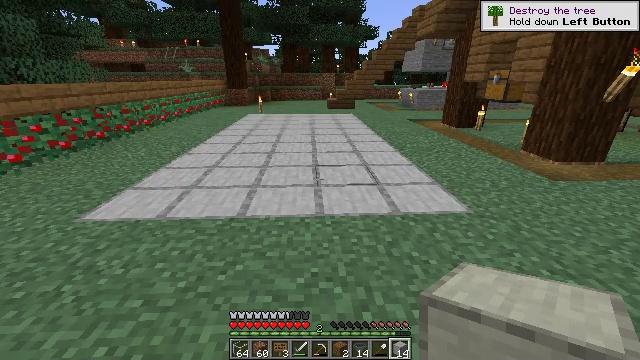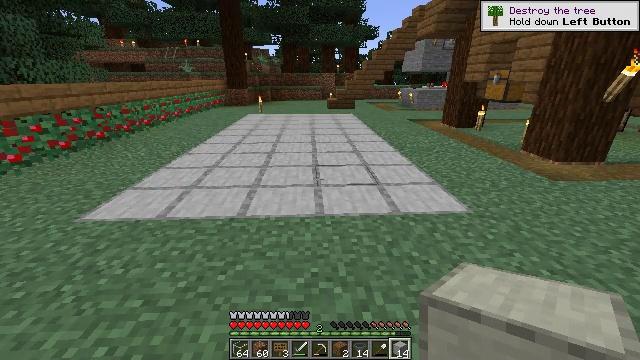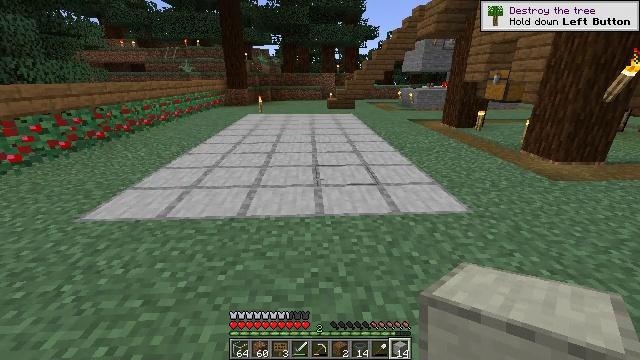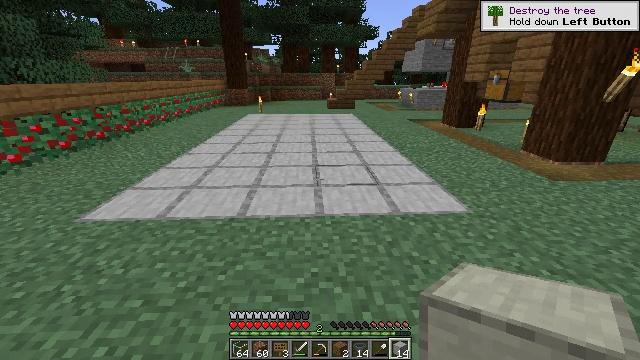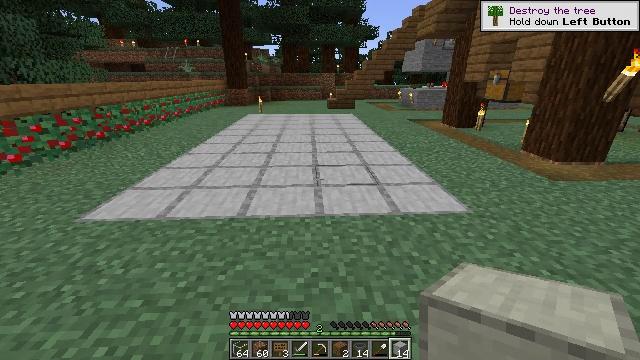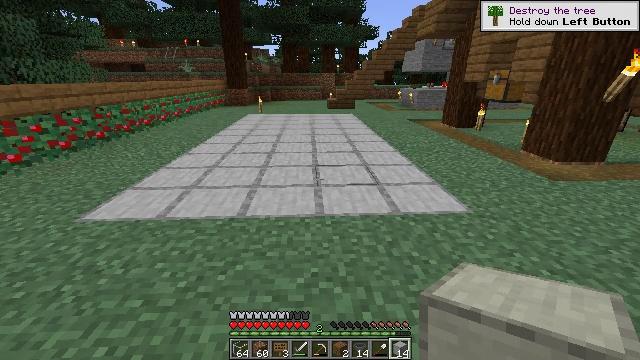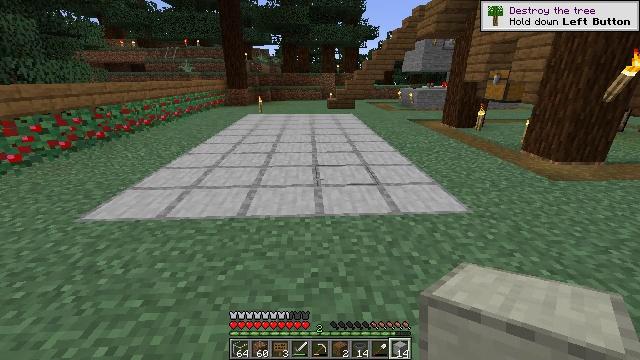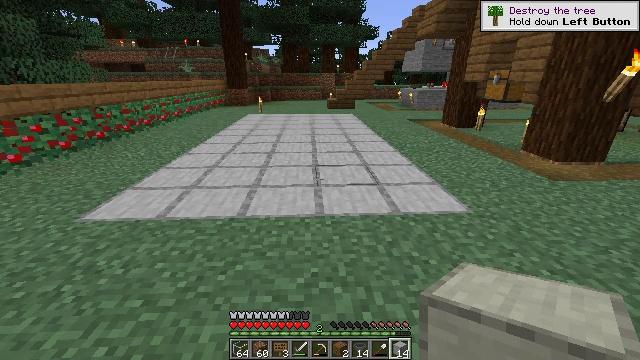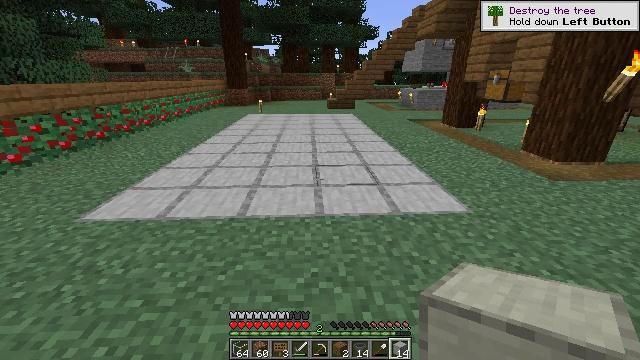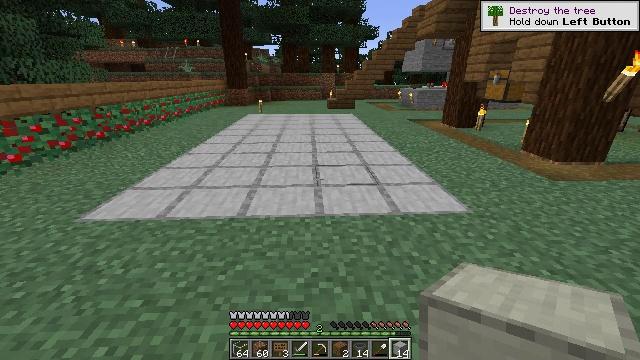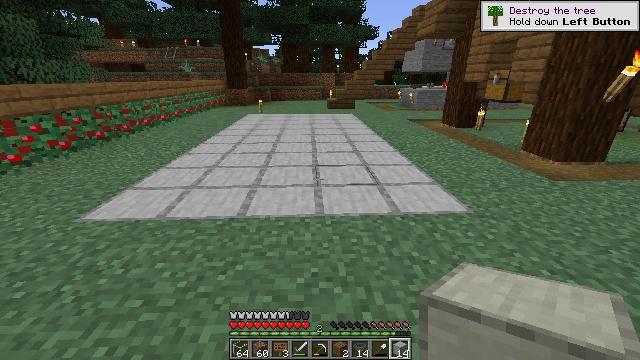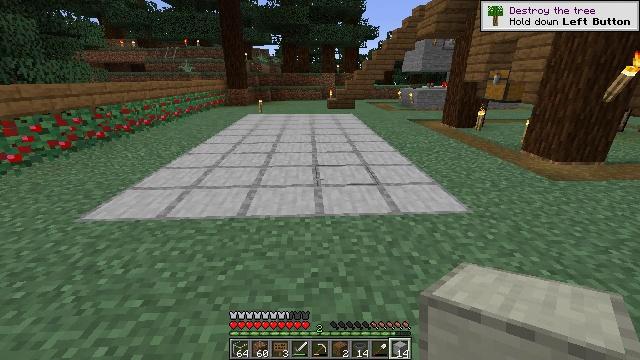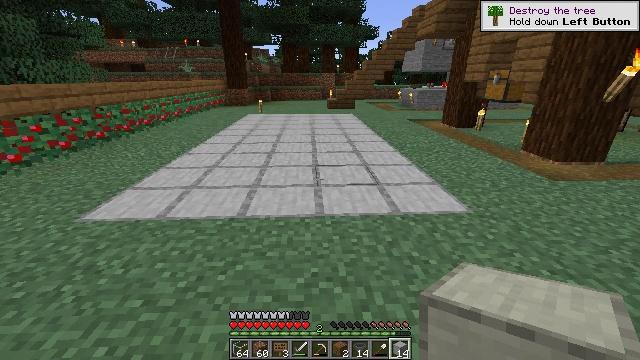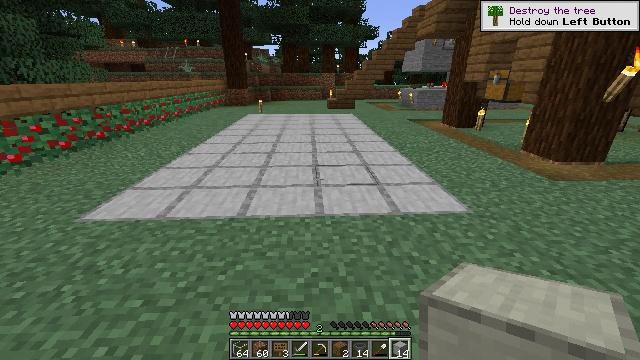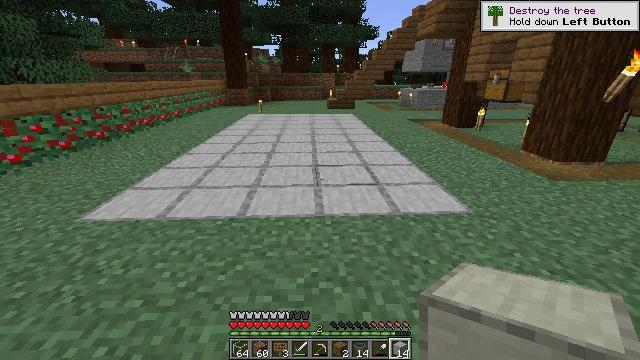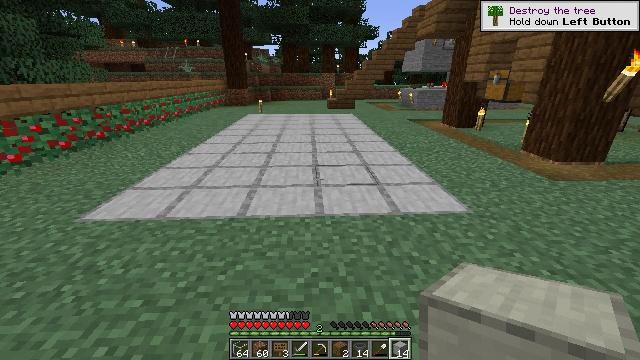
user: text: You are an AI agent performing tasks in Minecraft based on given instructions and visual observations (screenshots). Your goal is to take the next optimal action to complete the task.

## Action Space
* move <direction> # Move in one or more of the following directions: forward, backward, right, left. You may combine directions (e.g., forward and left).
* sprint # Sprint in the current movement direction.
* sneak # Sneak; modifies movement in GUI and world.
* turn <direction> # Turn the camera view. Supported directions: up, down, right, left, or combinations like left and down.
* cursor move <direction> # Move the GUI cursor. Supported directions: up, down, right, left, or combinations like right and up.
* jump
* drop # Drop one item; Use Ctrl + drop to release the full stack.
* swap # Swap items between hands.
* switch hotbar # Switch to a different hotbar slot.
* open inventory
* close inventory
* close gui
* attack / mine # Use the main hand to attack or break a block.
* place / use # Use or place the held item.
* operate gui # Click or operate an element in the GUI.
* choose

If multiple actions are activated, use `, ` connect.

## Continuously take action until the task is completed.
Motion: motion action
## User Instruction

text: Attack the smooth stone block to break it.
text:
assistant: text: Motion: no_op
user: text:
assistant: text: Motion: no_op
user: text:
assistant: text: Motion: no_op
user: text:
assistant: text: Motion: no_op
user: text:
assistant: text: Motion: no_op
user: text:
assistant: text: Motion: no_op
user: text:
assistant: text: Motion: no_op
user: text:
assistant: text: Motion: no_op
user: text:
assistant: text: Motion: no_op
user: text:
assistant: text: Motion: no_op
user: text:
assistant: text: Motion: no_op
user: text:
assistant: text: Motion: no_op
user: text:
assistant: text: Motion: no_op
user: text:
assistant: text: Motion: no_op
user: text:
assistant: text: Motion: no_op
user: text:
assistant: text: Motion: no_op
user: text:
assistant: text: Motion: no_op
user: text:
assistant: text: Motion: no_op
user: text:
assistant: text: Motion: no_op
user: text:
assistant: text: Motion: no_op
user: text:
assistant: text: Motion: no_op
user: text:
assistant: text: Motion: no_op
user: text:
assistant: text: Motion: no_op
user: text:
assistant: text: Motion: no_op
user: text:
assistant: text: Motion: no_op
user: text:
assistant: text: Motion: no_op
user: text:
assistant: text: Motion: no_op
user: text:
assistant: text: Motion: no_op
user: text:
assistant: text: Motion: no_op
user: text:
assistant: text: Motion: no_op